Question: I am creating the layout below for smart phones. iPhone, Android and blackberry are the main targets. The layout will stay the same whether it is in portrait or landscape. For landscape it will scale to the width. What I'd like to do is position and size the text no matter what the screen orientation is in the same relative location. The gray boxes represent images. What I am wondering is there any advantage to any particular css unit, vw, em or %, in this scenario?

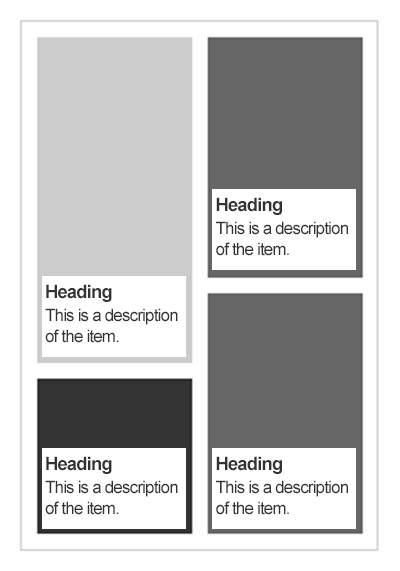
Answer: I would use '%'. It is easiest to calculate and is always relative to the screen for outer elements (where their container is '<body>') and relative to their container for inner elements. em is relative to the users default font size where '1em = 12 pt'. I do not think em would be a good choice for this. However, using em on your text sizes would be a good idea, if you want users to be able to read the content on mobile devices without zooming.
I don't know what vw is, but I found this site: <URL>. It also mentions vh units. It seems they are relative to the view port where '100vw' is the full width of the current viewport. I fail to see how this is different than '100%'.
On images and things I would consider using 'max-' or 'min-' widths or heights.